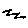
Label: zigzag